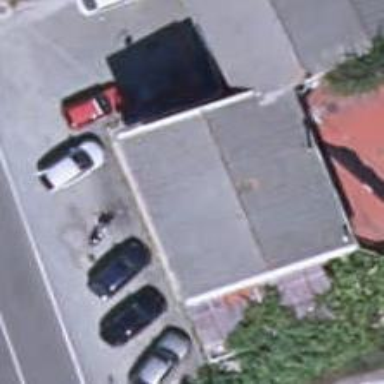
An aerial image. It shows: Café.